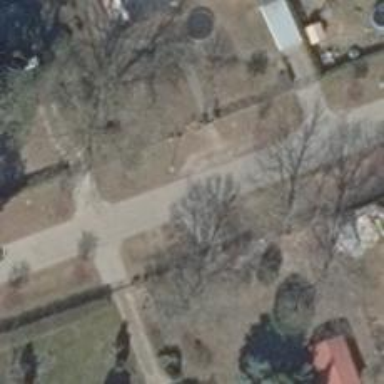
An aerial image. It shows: Residential road.